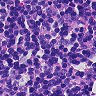
Metastatic tissue present: no